Question: I have a texture of the earth which I want to map onto a sphere.
As it is a unit sphere and the model itself has no texture coordinates, the easiest thing I could think of is to just calculate spherical coordinates for each vertex and use them as texture coordinates.
'''
textureCoordinatesVarying = vec2(atan(modelPositionVarying.y, modelPositionVarying.x)/(2*M_PI)+.5, acos(modelPositionVarying.z/sqrt(length(modelPositionVarying.xyz)))/M_PI);
'''
When doing this in the fragment shader, this works fine, as I calculate the texture coordinates from the (interpolated) vertex positions.
But when I do this in the vertex shader, which I also would do if the model itself has texture coordinates, I get the result as shown in the image below. The vertices are shown as points and a texture coordinate (u) lower than 0.5 is red while all others are blue.

So it looks like that the texture coordinate (u) of two adjacent red/blue vertices have value (almost) 1.0 and 0.0. The variably is then smoothly interpolated and therefore yields values somewhere between 0.0 and 1.0. This of course is wrong, because the value should either be 1.0 or 0.0 but nothing in between.
Is there a way to work with spherical coordinates as texture coordinates without getting those effects shown above? (if possible, without changing the model)
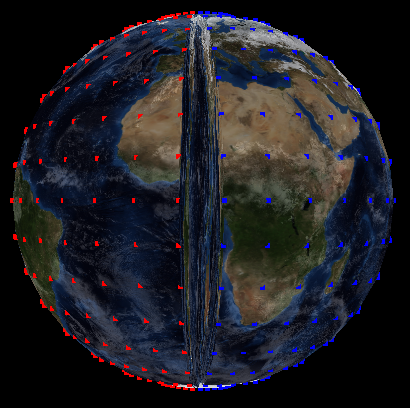
Answer: This is a common problem. The seams between two texture coordinate topologies, where you want the texture coordinate to seamlessly wrap from 1.0 to 0.0 requires the mesh to properly handle this. To do this, the mesh must duplicate every vertex along the seam. One of the vertices will have a 0.0 texture coordinate and will be connected to the vertices coming from the right (in your example). The other will have a 1.0 texture coordinate and will be connected to the vertices coming from the left (in your example).
This is a mesh problem, and it is best to solve it in the mesh itself. The same position needs two different texture coordinates, so you must duplicate the position in question.
Alternatively, you could have the fragment shader generate the texture coordinate from an interpolated vertex normal. Of course, this is more computationally expensive, as it requires doing a conversion from a direction to a pair of angles (and then to the [0, 1] texture coordinate range).